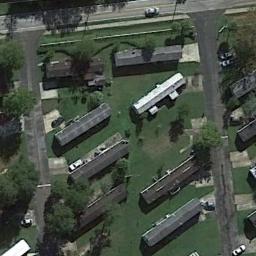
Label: mobile_home_park